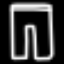
Label: pants